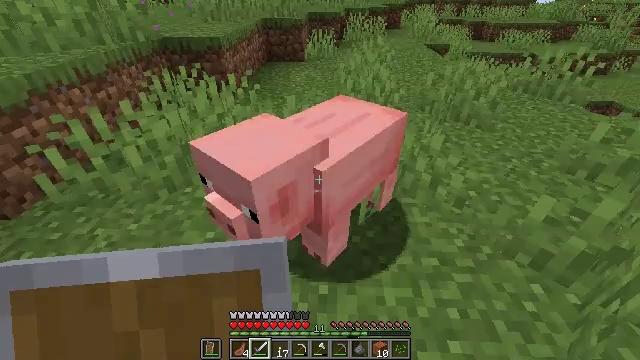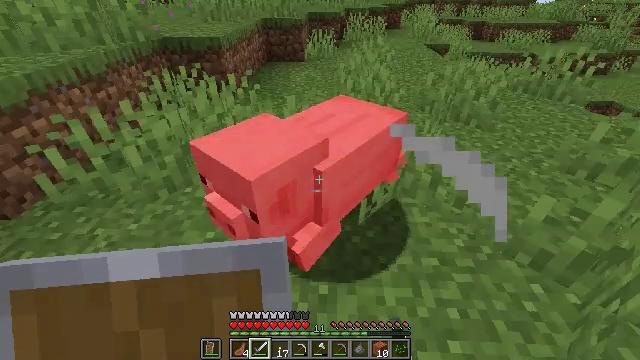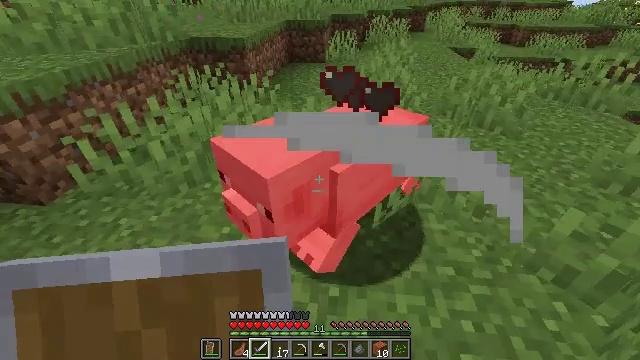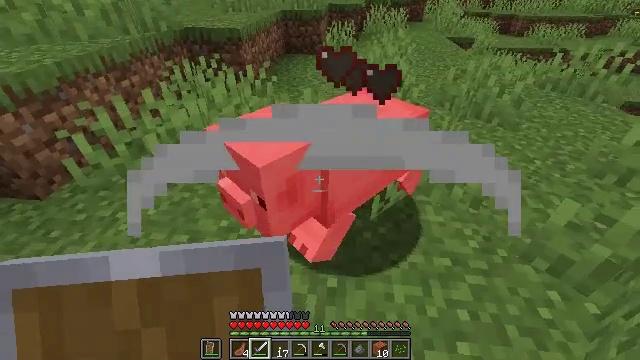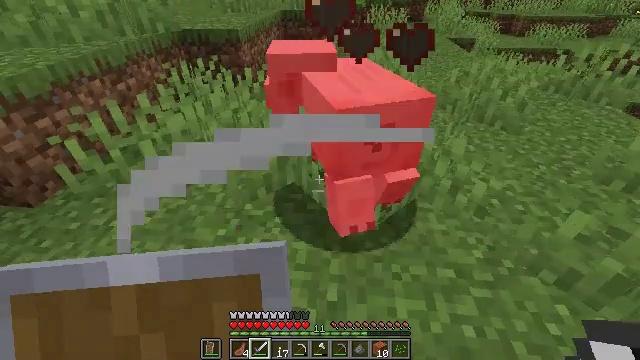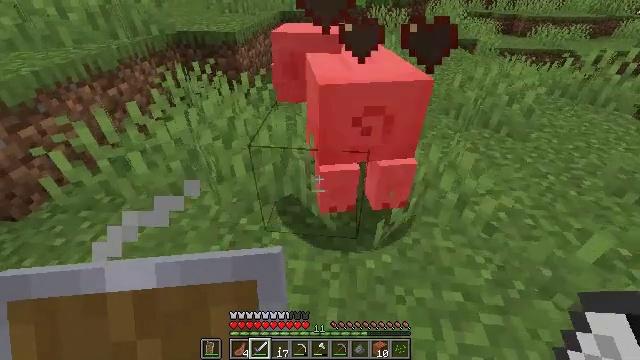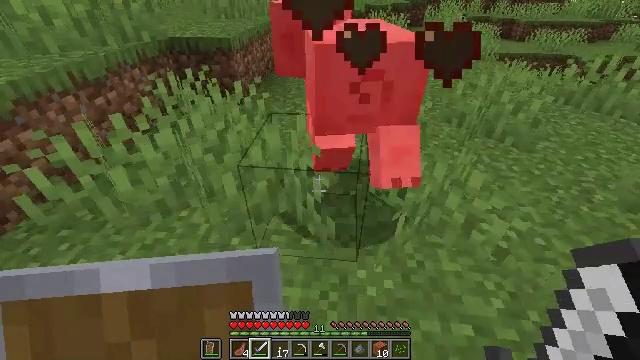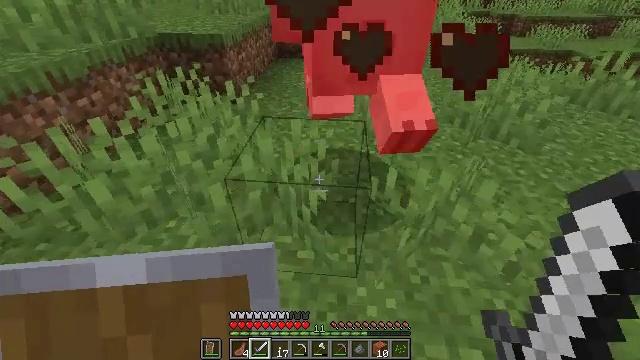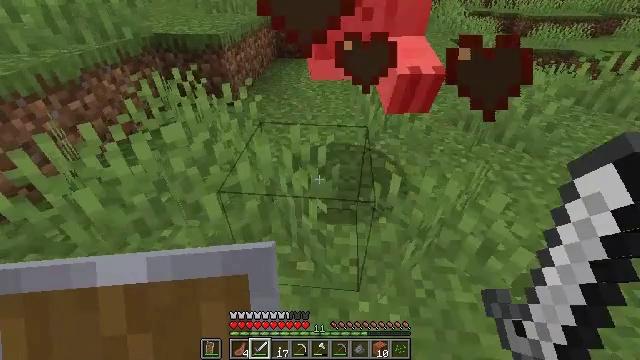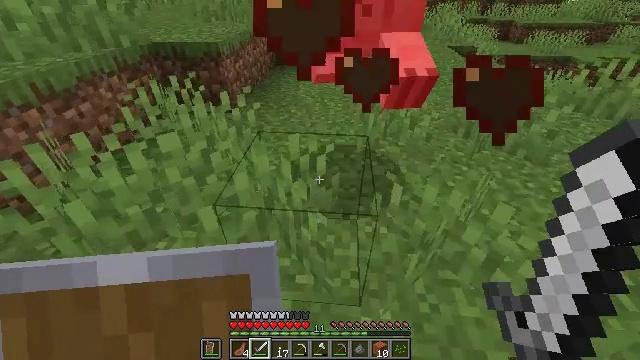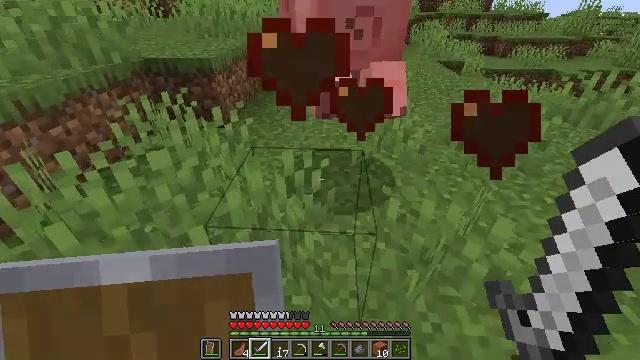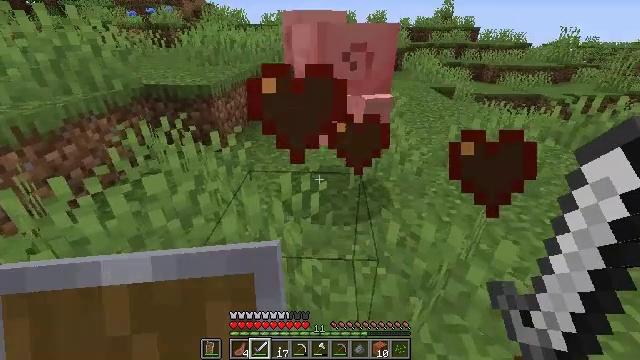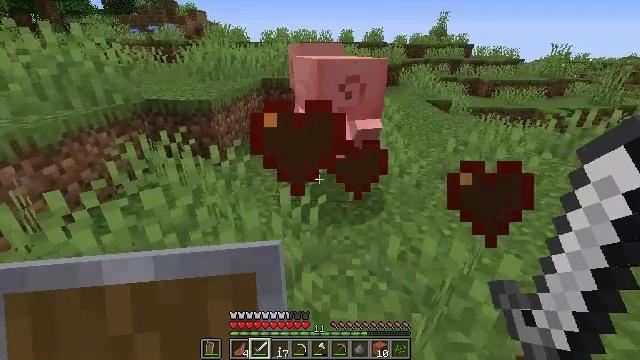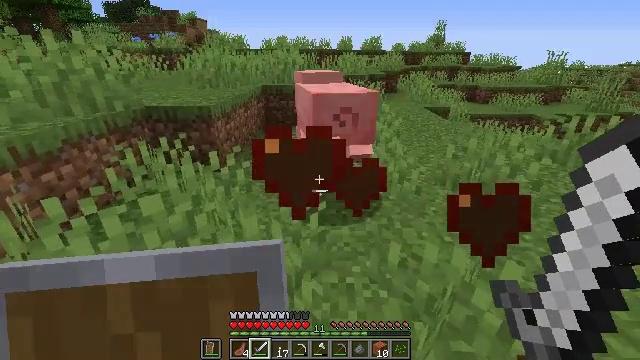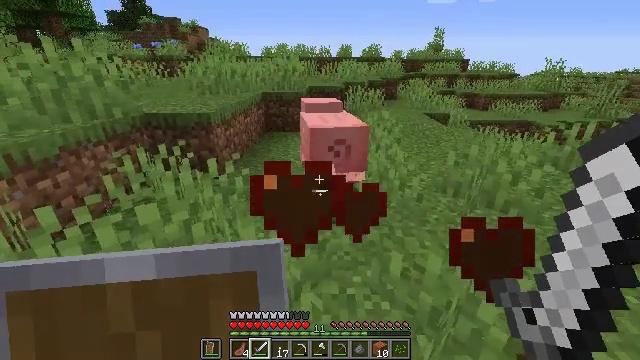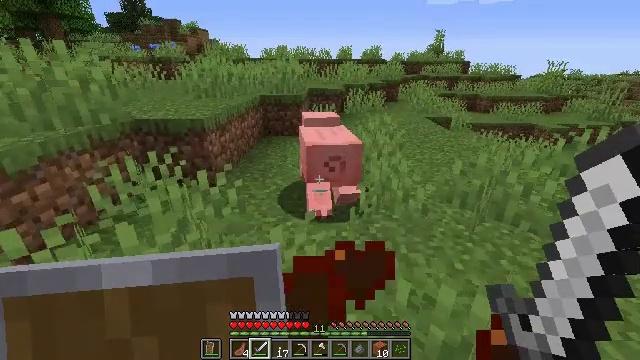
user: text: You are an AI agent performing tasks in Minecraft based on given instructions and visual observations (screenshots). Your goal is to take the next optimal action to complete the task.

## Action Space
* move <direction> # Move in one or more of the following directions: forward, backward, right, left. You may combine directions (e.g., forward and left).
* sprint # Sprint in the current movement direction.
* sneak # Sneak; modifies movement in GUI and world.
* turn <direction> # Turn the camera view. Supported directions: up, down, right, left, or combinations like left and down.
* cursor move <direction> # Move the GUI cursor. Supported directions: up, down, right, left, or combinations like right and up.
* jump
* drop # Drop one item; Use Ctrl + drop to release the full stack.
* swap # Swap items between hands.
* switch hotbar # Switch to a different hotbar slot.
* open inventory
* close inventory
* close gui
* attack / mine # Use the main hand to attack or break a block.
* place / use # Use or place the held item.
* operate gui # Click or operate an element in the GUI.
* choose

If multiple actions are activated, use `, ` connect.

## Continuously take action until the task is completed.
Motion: motion action
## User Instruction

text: Hunt a pig.
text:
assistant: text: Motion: no_op
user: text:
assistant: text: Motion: turn left
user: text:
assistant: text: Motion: turn down
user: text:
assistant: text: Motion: move forward
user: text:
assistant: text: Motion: move forward
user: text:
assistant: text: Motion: move forward
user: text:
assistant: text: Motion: move forward
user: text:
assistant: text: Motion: no_op
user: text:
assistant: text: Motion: turn up
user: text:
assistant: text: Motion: turn right and up
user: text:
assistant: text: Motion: turn up
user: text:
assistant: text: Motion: turn up
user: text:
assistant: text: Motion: turn up
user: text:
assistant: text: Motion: move forward, turn up
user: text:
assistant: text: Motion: move forward
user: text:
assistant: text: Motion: move forward
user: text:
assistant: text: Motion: move forward
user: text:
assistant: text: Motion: move forward
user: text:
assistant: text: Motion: move forward
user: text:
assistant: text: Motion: move forward, attack / mine
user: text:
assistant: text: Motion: move forward, attack / mine
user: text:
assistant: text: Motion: move forward, attack / mine
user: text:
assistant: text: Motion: move forward, attack / mine
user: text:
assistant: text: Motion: move forward
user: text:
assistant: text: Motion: no_op